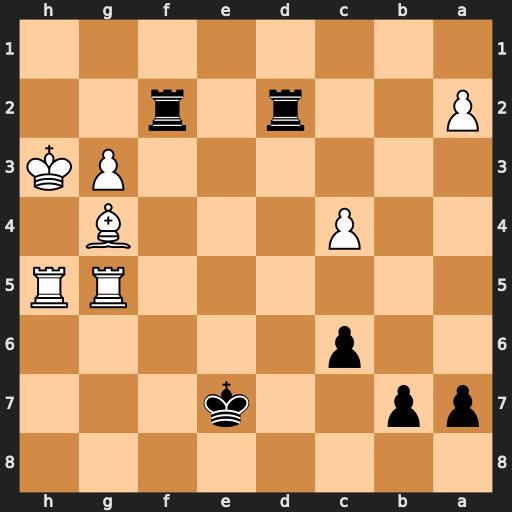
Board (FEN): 8/pp2k3/2p5/6RR/2P3B1/6PK/P2r1r2/8
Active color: b
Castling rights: -
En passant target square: -
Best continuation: Rh2#